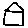
Label: house